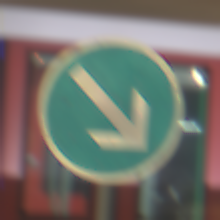
Verkehrszeichen: VorgeschriebeneVorbeifahrtRechts
Umgebung: Indoor, Urban
Tageszeit: NotSpecified
Wetter: NotSpecified
Licht: Artificial
Jahreszeit: NotSpecified
Kontrast: MediumContrast